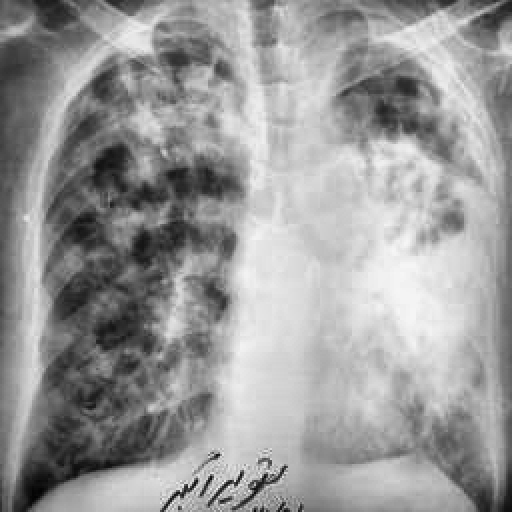
Finding: TUBERCULOSIS